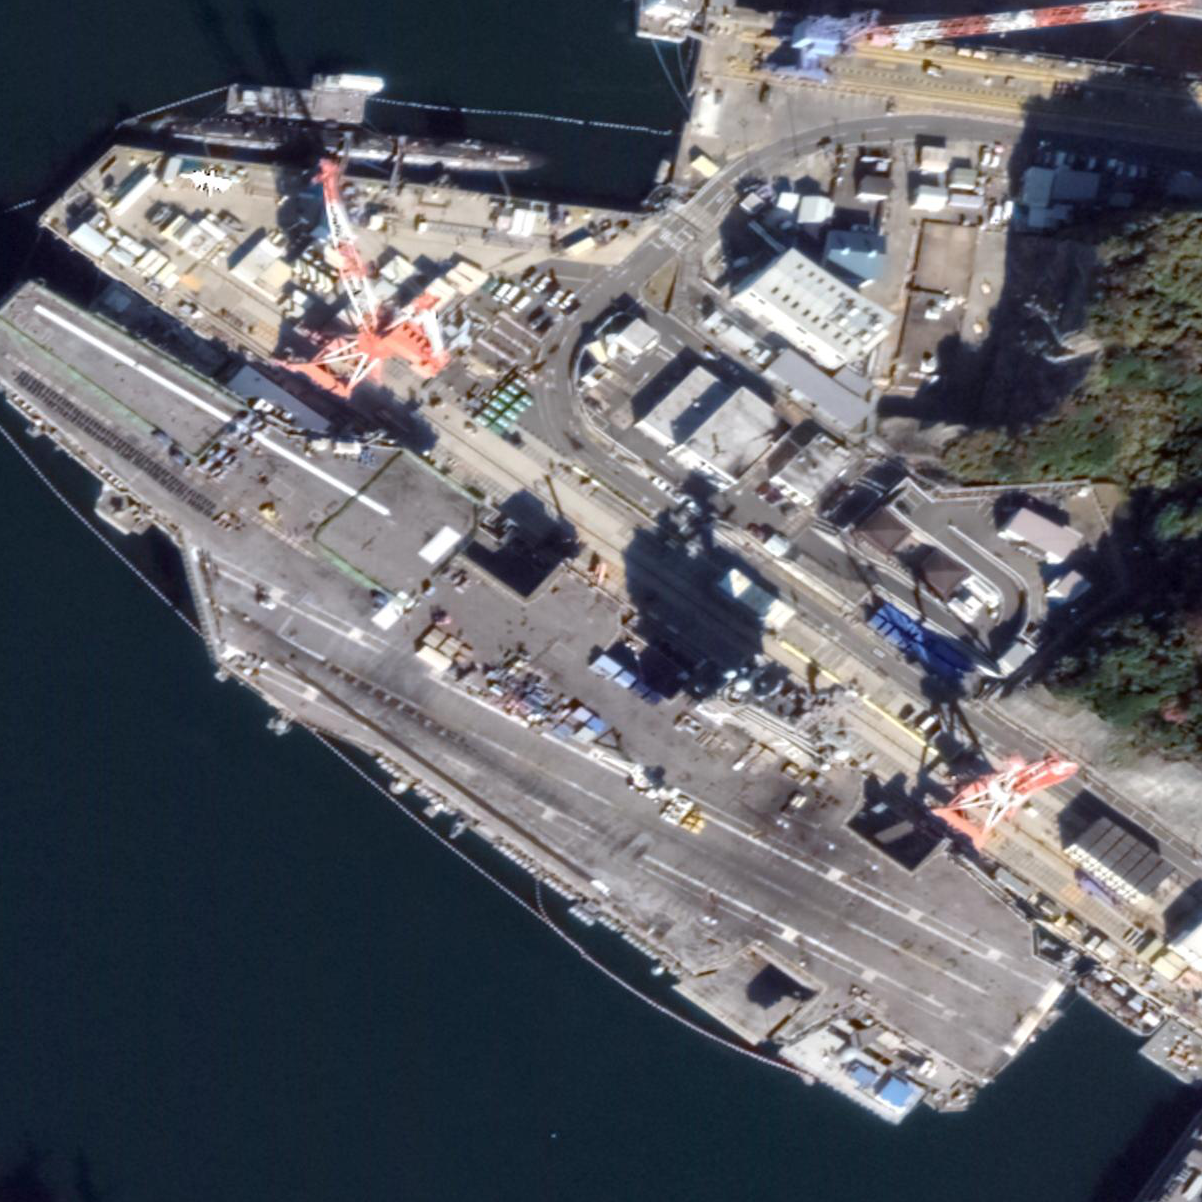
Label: Nimitz-class_aircraft_carrier